Interaction volume radius: 10 \u00c5
Interaction volume height: 20 \u00c5
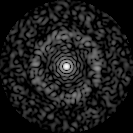
Disorder parameter: 0.8486